Interaction volume radius: 5 \u00c5
Interaction volume height: 50 \u00c5
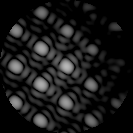
Disorder parameter: 0.02815